Interaction volume radius: 10 \u00c5
Interaction volume height: 10 \u00c5
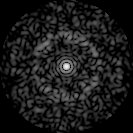
Disorder parameter: 0.8496